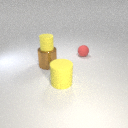
large brown metal cylinder to the left of small red rubber sphere